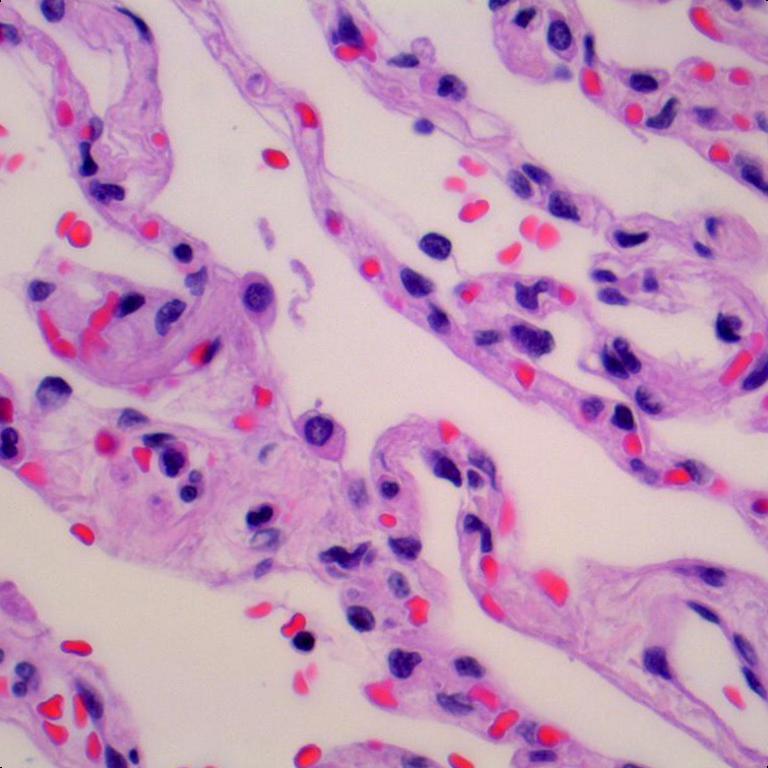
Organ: lung
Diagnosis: benign